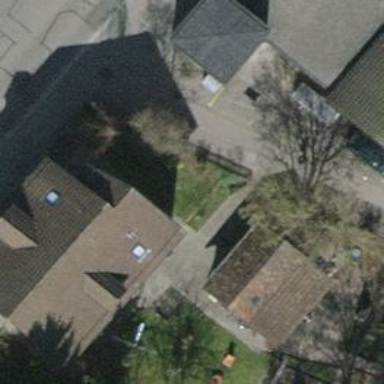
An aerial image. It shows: Urban tree adds touch of nature to the surroundings.